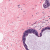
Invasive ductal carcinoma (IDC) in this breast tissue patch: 0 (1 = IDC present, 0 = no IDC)